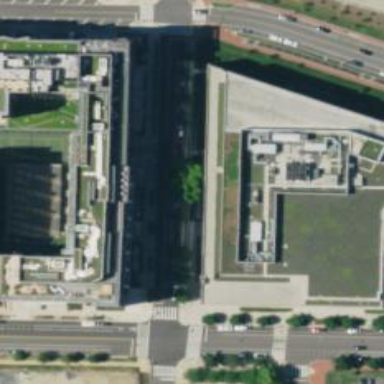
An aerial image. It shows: Government office.